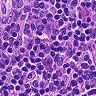
Metastatic tissue present: no